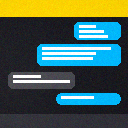
Screen state: on